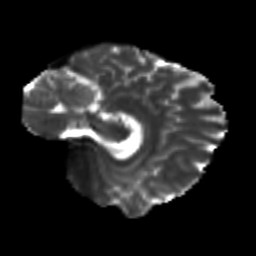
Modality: T2w
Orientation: sagittal
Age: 22
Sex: male
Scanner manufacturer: siemens
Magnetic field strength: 3 T
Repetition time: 3.5 s
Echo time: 0.104 s